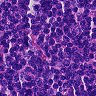
Metastatic tissue present: no